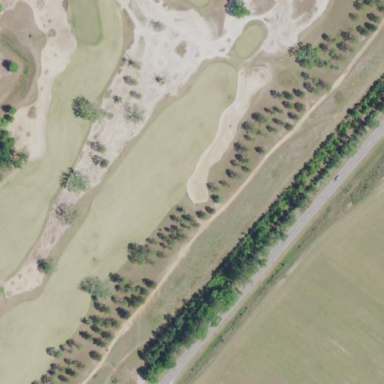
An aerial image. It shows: Rough grassy area used for golf.